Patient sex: F
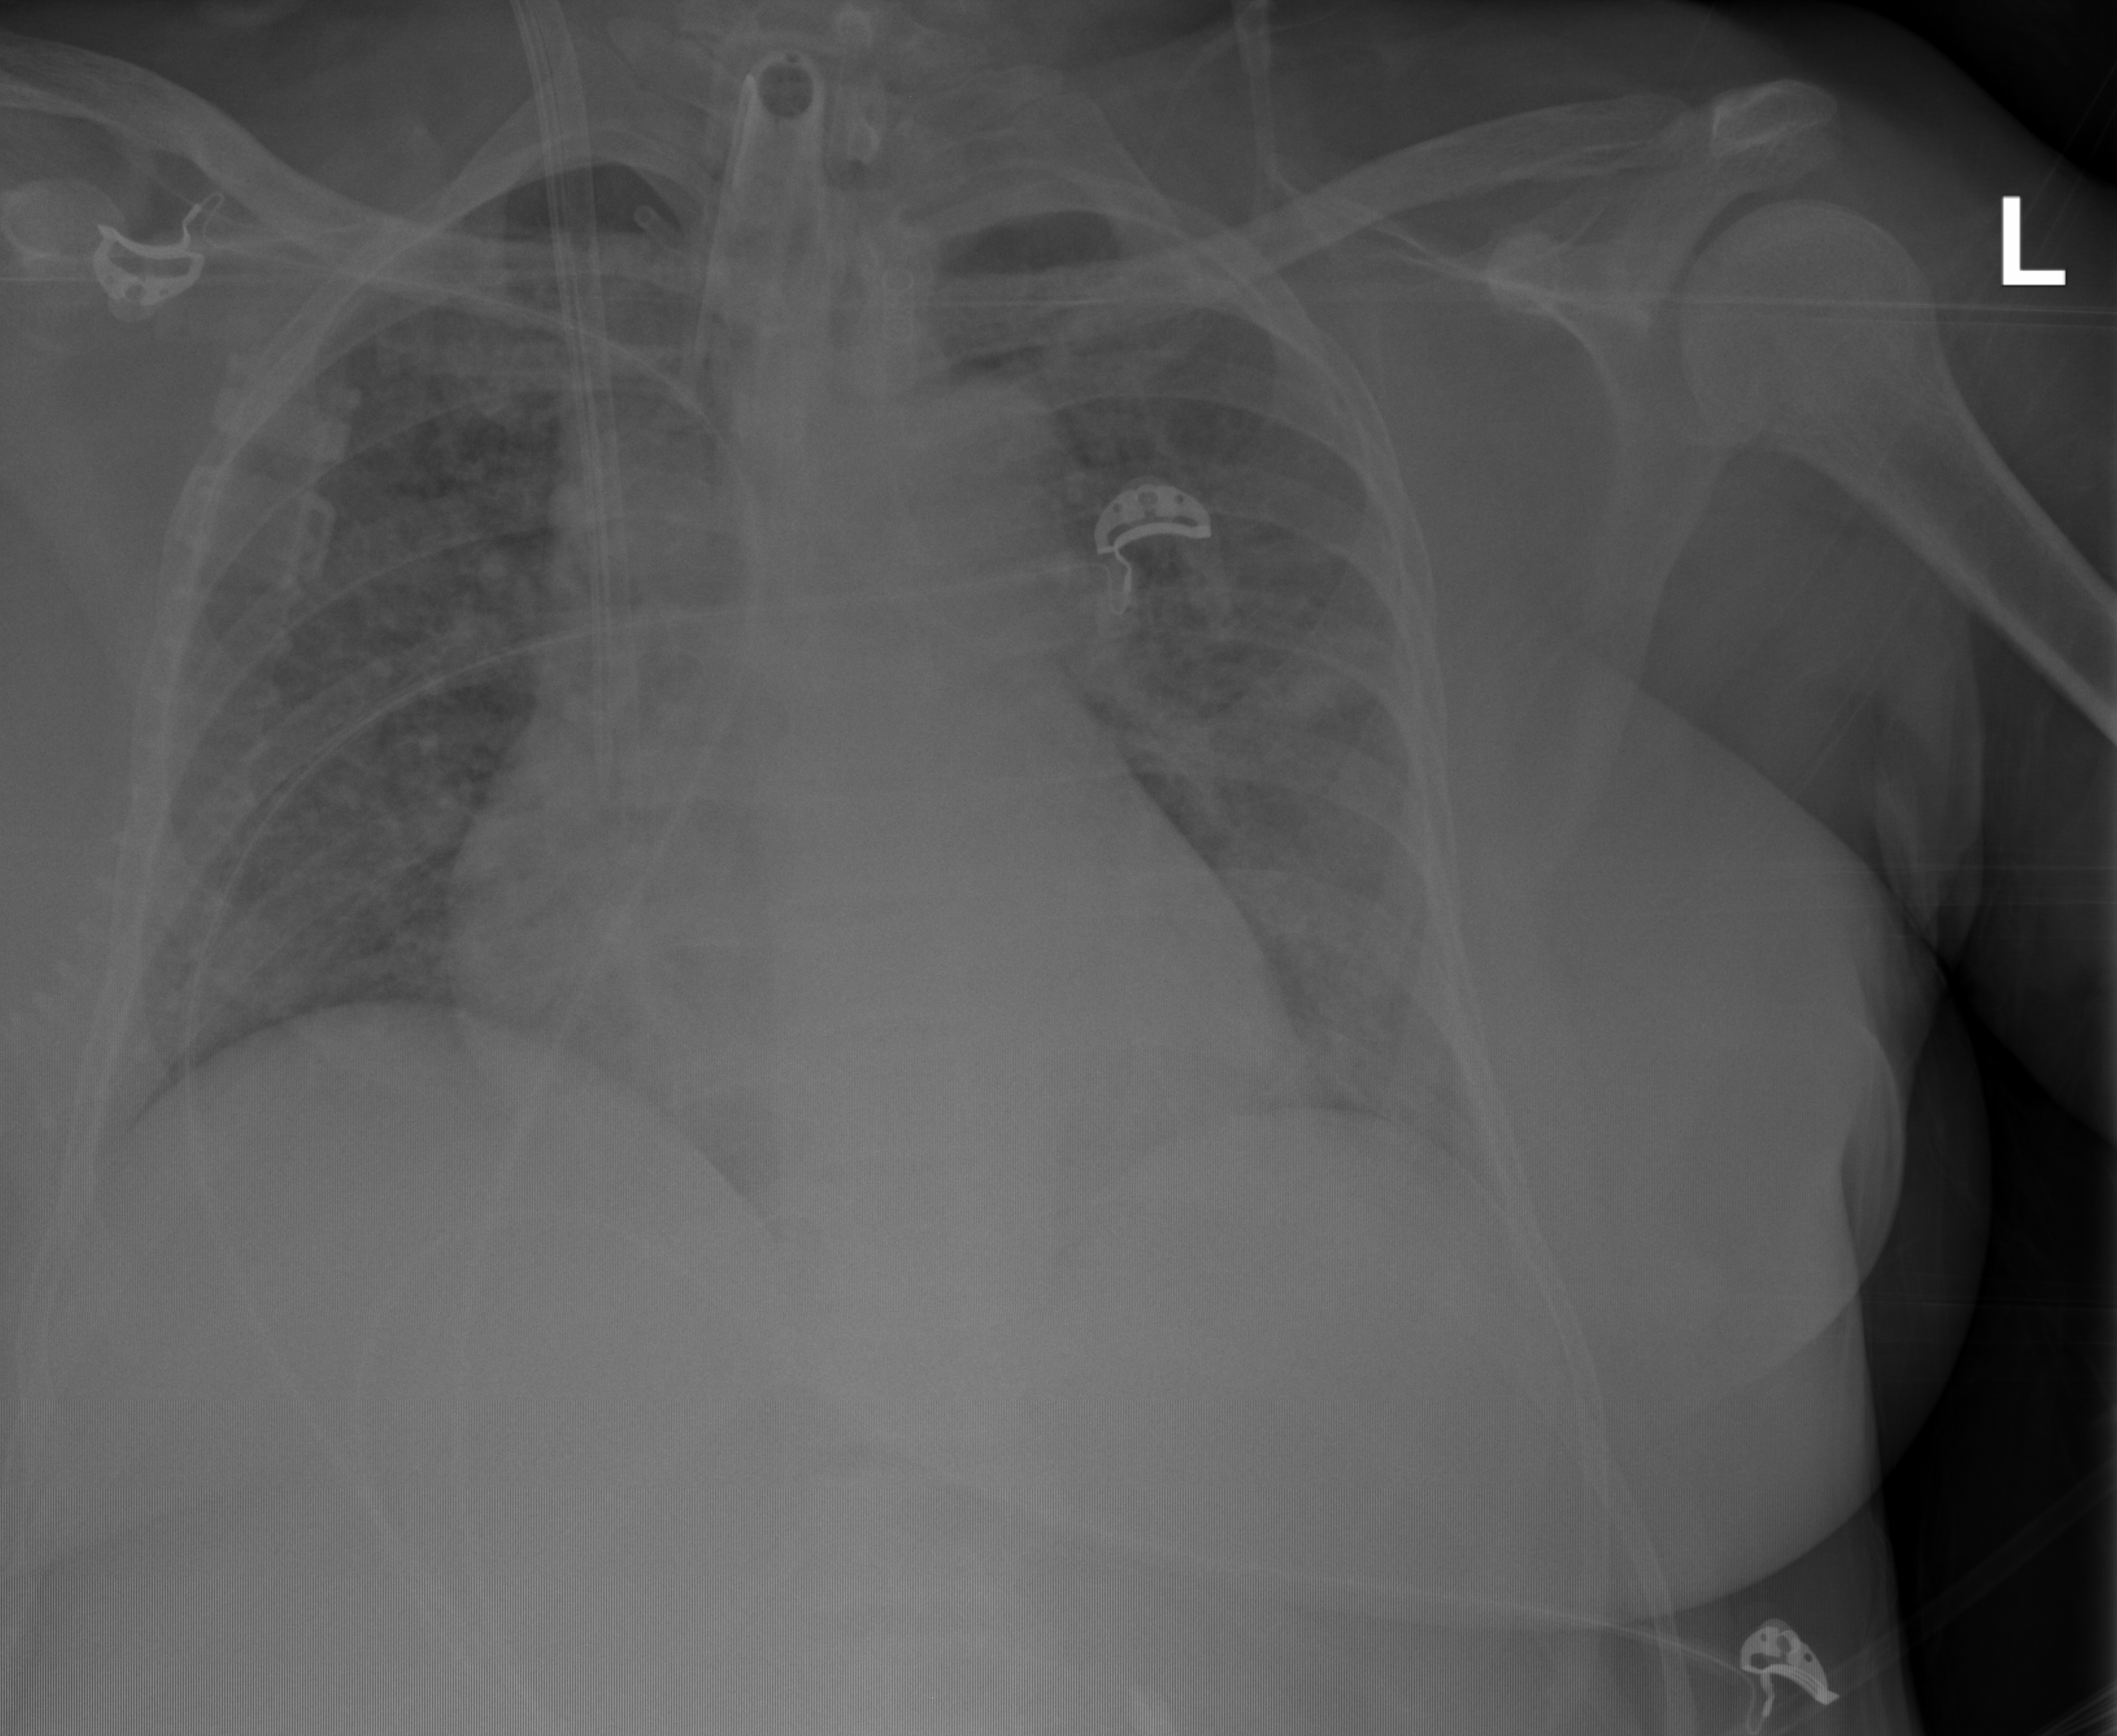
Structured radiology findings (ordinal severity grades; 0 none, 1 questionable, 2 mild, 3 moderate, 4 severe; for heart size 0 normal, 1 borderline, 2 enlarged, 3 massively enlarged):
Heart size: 0
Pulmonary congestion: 0
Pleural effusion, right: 0
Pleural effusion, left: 0
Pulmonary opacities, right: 2
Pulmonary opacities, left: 2
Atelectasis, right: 0
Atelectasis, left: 2